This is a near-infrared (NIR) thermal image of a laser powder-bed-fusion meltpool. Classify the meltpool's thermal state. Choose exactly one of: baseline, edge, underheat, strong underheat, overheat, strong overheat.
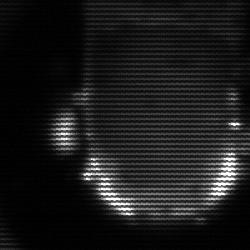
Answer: baseline